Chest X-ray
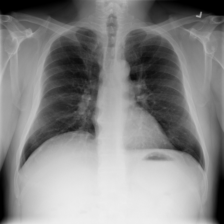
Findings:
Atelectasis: negative
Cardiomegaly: negative
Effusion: negative
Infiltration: negative
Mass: negative
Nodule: negative
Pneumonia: negative
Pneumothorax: negative
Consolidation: negative
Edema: negative
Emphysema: negative
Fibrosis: negative
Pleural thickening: negative
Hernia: negative